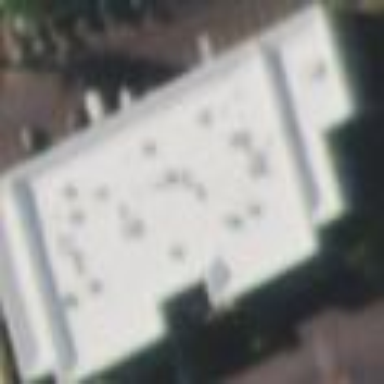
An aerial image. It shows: Retail building.